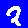
Digit: 2